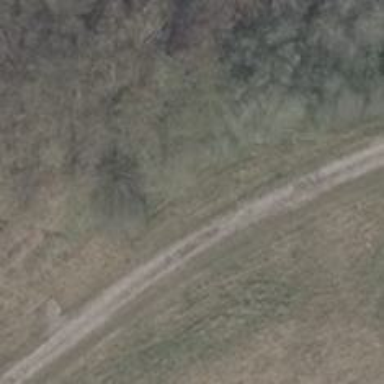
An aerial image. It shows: Track with very rough surface.